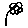
Label: flower